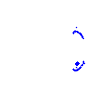
Particle: proton